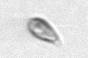
Label: Cryptophyta